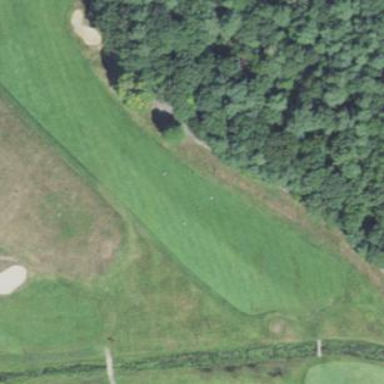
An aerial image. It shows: Area with grass used as rough in golf course.